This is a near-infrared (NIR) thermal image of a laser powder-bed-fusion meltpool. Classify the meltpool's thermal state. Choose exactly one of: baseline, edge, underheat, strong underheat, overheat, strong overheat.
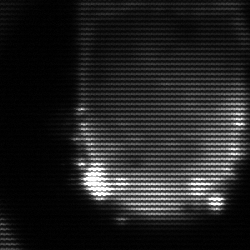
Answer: baseline